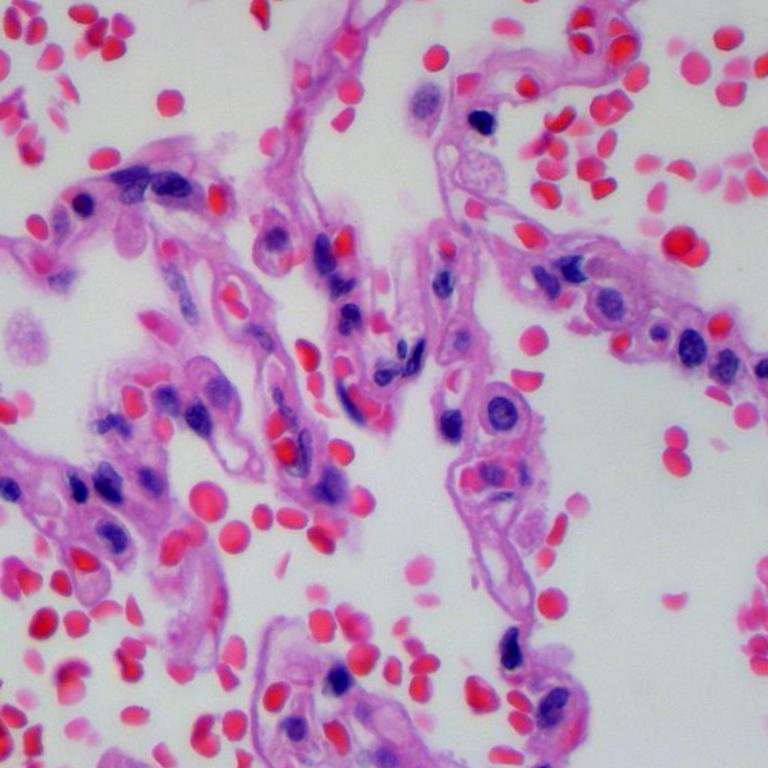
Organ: lung
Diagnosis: benign